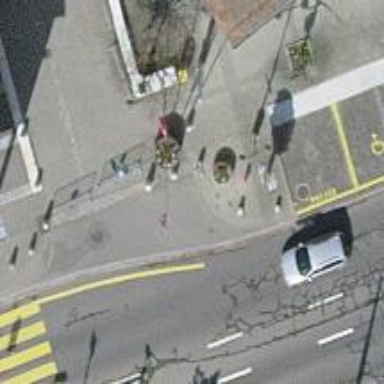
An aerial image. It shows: Bollard.